Question: I'm new to VBA and I'm stuck..
I have a table with workers and the amount of time they have been working. I want to insert all the workers into an array with the total time they have been working and then print out them into another sheet.

The problem is that I don't know if it's even possible to insert these values together into an array.. Right now I have hard-coded the names into my code and use If-statements to add hours to the right name but that will be a problem if I add more workers to the table (because then I need to add those names into the code too). I don't want the code to know the names or how many workers there are before it runs.
I want the print-out to be like:
'''
Steve | 13
Emma | 2
Andy | 3
Jeff | 12
'''
Appreciate any help!
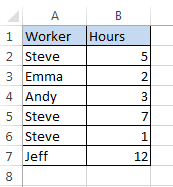
Answer: use this or something like this:
'''
Sub test()
Dim Dic As Object, oCell As Range, i&, y%, key As Variant
Set Dic = CreateObject("Scripting.Dictionary")
y = 1: i = Cells(Rows.Count, "A").End(xlUp).Row
For Each oCell In Range("A2:A" & i)
If Not Dic.exists(oCell.Value) Then
Dic.Add oCell.Value, WorksheetFunction.SumIf(Range("A2:A" & i), oCell.Value, Range("B2:B" & i))
End If
Next
For Each key In Dic
Debug.Print key, Dic(key)
Next
End Sub
'''
here the screenshot